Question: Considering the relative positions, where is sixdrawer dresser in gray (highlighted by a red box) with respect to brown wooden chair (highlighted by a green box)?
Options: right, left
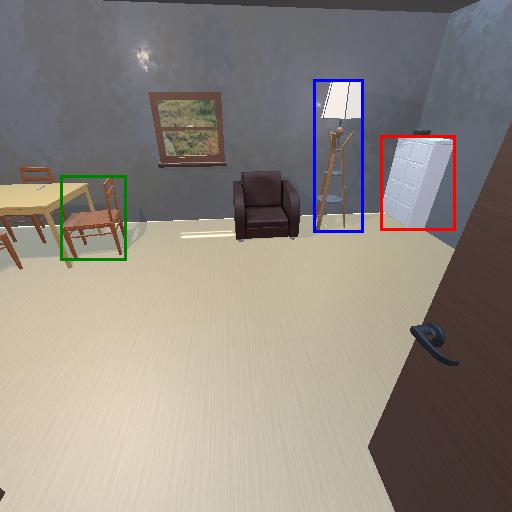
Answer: right